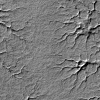
Atmospheric dust classification: not_dusty